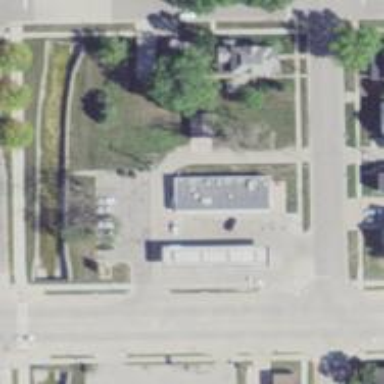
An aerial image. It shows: Convenience shop.